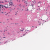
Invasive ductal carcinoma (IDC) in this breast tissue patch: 0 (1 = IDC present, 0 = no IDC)